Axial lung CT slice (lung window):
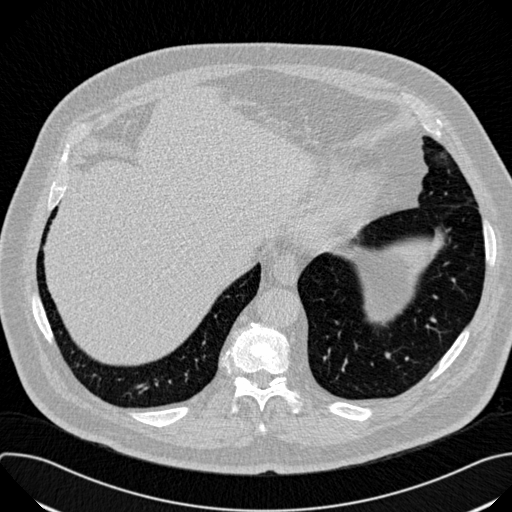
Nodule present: no